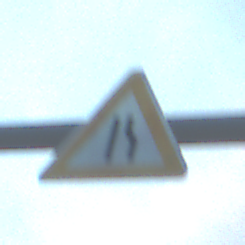
Verkehrszeichen: EinseitigVerengteFahrbahnRechts
Umgebung: Outdoor, Beach
Tageszeit: SunriseSunset
Wetter: PartlyCloudy
Licht: Natural
Jahreszeit: NotSpecified
Kontrast: MediumContrast